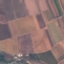
Land use / land cover class: PermanentCrop